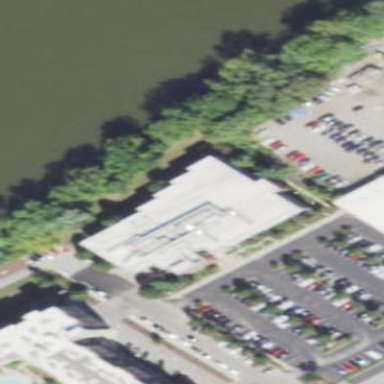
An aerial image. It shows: Office building.